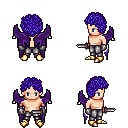
a pixel art fantasy rpg character, male body template, human, light skin, purple wings, metal pants, blue curly afro hairstyle, metal gloves, gold boots, dagger, four views (front, back, left, right), 2x2 character sprite sheet, small pixel art, hard edges, no anti-aliasing